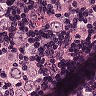
Metastatic tissue present: yes